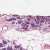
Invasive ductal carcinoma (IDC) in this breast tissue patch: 0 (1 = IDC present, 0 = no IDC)